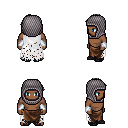
a pixel art fantasy rpg character, male body template, human, dark skin, white tattered cape, robe skirt, white long mohawk hairstyle, chain hood, white cloth bracers, ghillies, four views (front, back, left, right), 2x2 character sprite sheet, small pixel art, hard edges, no anti-aliasing